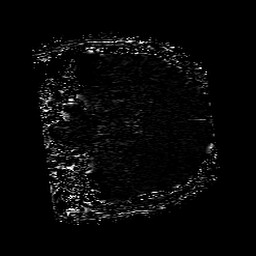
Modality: SWI
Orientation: coronal
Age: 54
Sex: male
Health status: ill
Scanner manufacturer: philips
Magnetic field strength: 3 T
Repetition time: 0.031 s